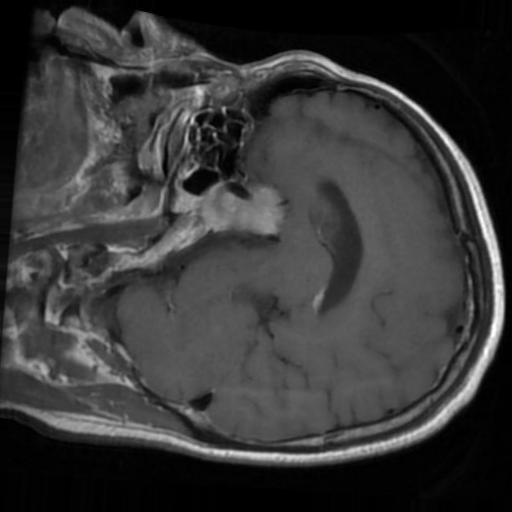
Label: brain_tumor